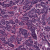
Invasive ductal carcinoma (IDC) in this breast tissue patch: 1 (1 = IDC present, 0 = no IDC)